Question: I've just executed the following code in a Chromium :
'''
console.log(typeof null);
'''
The result is seen in the following screen capture:

I am just wondering what the greyed '<- undefined' line means. Can anyone please advise?
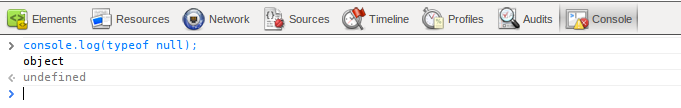
Answer: 'undefined' It's the last statement's return value.
'''
> 5
5
> "Hello World"
"Hello World"
> (function(){ return 6})();
6
'''
Whenever a function in JavaScript does not explicitly return anything, it returns 'undefined' by default.
To sum up the process, 'object' is the result of your 'console.log(typeof null)' call. Your code ran, logged 'object' to the console then printed the return value of the function call which is 'undefined'.
This is probably the result of how 'eval' works. The console in the developer tools in chrome probably runs 'eval' on your code. 'eval' returns the value of the last statement/expression you put in it
'''
> eval(5);
5
'''
(Note: I know this is fairly obvious, but when using eval in an example I feel the need to mention that while a <URL>